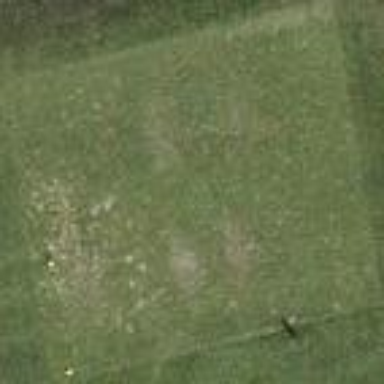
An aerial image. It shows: Golf tee.